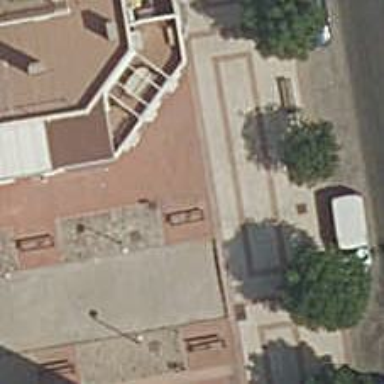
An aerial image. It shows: Bench for seating.